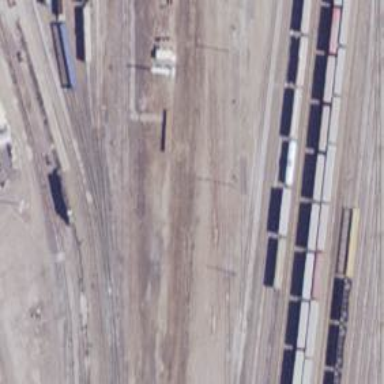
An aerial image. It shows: Railway yard used for servicing trains.